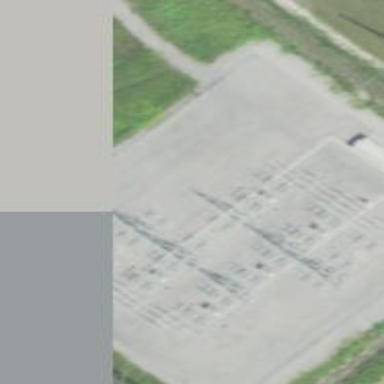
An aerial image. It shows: Switch used for power control.